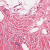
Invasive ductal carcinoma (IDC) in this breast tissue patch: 0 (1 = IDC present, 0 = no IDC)